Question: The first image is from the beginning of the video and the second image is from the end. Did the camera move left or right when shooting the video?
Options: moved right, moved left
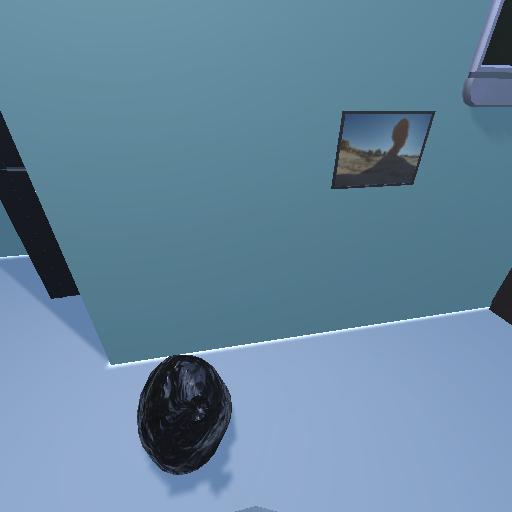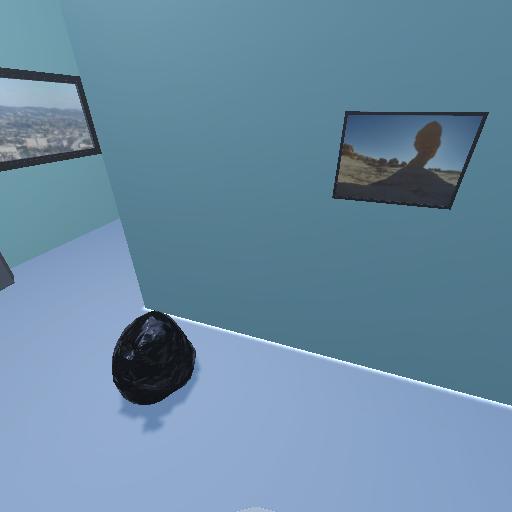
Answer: moved right